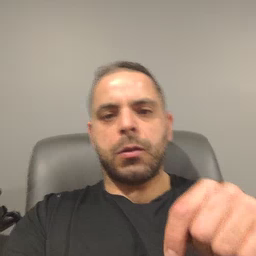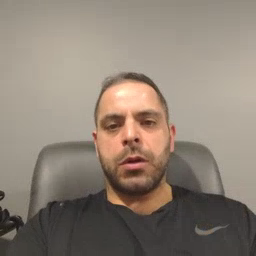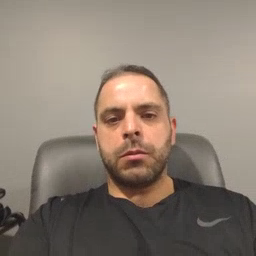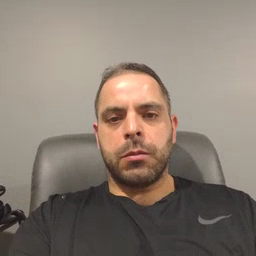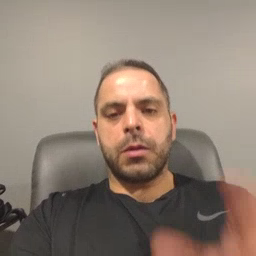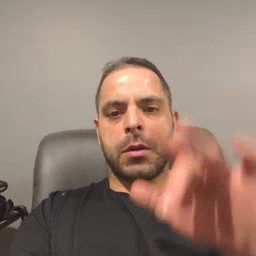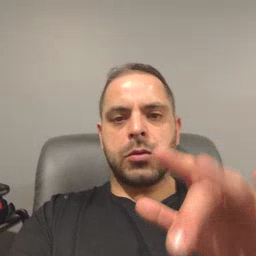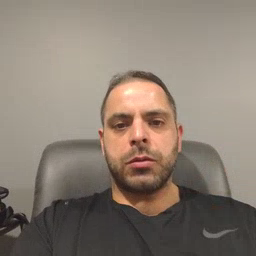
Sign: touch